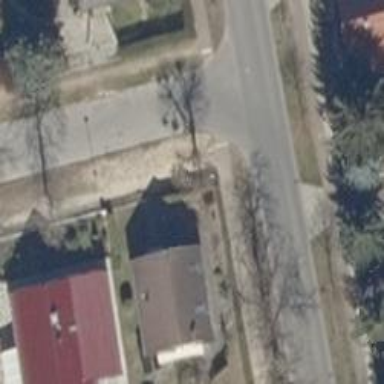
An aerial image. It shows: Sidewalk.